Aerial crown-view tile of a tropical tree (Barro Colorado Island, Panama), acquired 20241014:
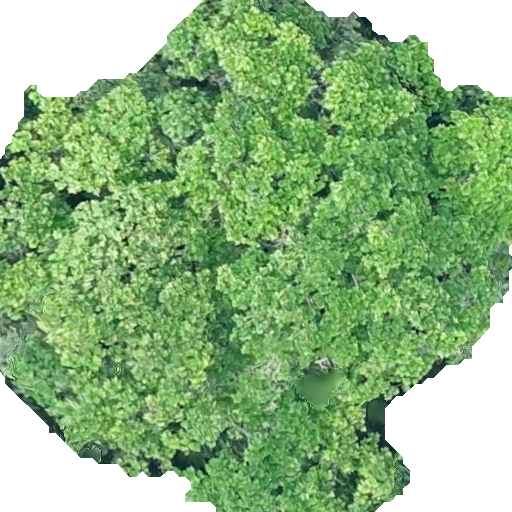
Species: Anacardium excelsum
GBIF accepted scientific name: Anacardium excelsum
Crown area: 329.562 m²